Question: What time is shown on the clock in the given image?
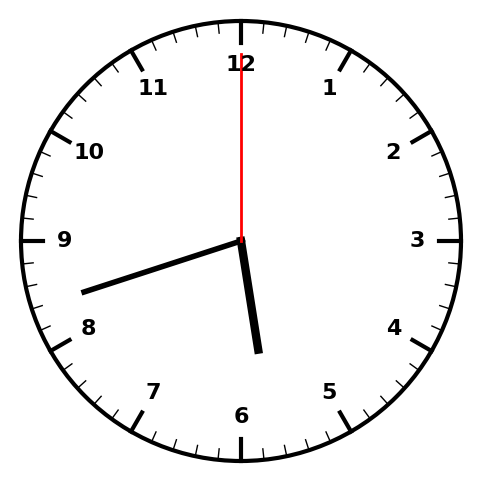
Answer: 05:42:00